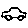
Label: car